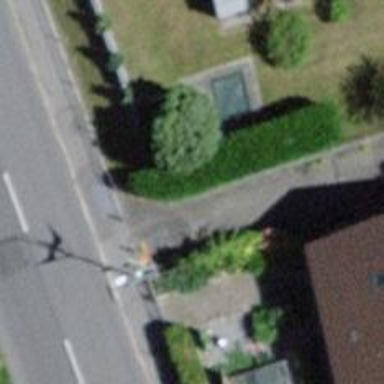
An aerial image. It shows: Bollard.